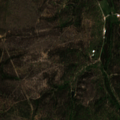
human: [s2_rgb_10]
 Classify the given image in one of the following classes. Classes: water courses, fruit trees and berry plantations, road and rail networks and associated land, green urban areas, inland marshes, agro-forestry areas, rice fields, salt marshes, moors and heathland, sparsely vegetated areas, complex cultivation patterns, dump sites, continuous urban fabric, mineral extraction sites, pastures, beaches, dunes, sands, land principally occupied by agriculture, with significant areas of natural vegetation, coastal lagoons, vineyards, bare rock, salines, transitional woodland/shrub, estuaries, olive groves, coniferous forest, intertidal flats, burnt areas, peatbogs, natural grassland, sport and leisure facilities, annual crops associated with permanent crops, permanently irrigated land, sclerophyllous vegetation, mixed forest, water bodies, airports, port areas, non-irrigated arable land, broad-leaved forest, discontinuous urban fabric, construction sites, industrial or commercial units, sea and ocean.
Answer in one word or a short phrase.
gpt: land principally occupied by agriculture, with significant areas of natural vegetation, broad-leaved forest, transitional woodland/shrub